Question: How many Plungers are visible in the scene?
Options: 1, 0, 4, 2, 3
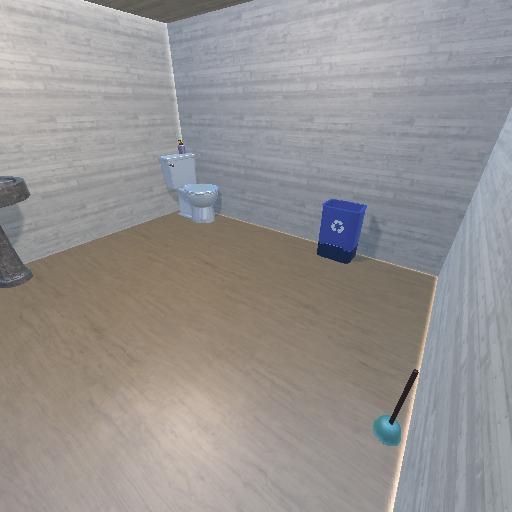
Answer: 1